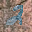
Label: 2